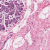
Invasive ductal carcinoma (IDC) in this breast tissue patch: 0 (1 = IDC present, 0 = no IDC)